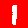
Digit: 1